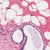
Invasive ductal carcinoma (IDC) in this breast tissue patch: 0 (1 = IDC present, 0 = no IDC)